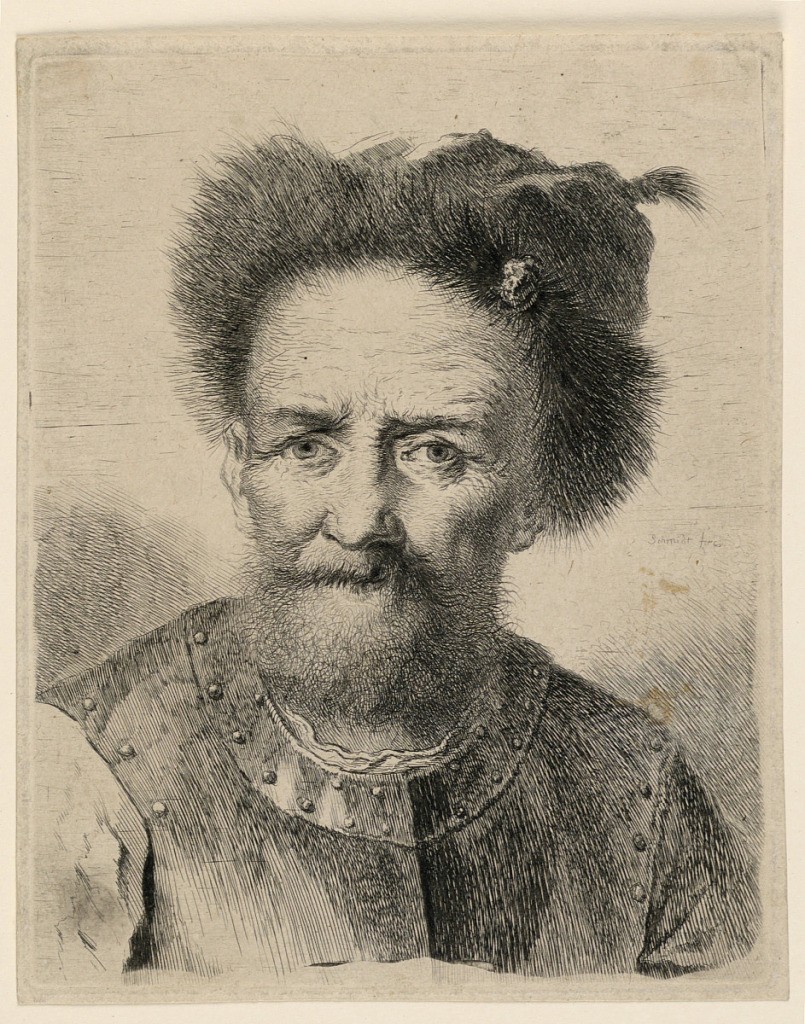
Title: Old Warrior
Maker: Georg Friedrich Schmidt, French school, 1712 - 1775
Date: ca. 1750
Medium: Etching on paper
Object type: Print
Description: A half-length portrait of a warrior in frontal view; the body turned slightly to right, head to left. The warrior has a short beard; he wears a cap with a fur border with a pin attached in front and a feather in back. Inscribed, right center: "Schmidt fec."